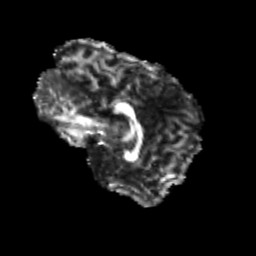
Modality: FA
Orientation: sagittal
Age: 26
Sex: female
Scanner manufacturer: siemens
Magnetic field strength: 3 T
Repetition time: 3.5 s
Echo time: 0.104 s